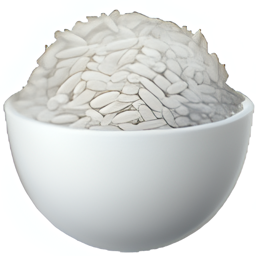
Name: cooked rice
Emoji: 🍚
Group: Food & Drink
Sub-group: food-asian